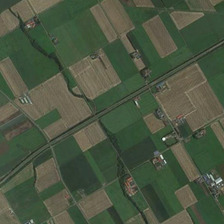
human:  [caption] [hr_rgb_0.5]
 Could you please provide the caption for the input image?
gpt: many pieces of farmlands and several buildings are together .

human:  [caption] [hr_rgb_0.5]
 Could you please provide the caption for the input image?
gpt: many pieces of farmlands and several buildings are together .

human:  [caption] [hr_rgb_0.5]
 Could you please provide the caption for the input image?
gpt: many pieces of farmlands and several buildings are together .

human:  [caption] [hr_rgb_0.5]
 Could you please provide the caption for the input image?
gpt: many pieces of farmlands and several buildings are together .

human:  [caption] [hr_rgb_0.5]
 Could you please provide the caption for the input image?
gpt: many pieces of farmlands and several buildings are together .